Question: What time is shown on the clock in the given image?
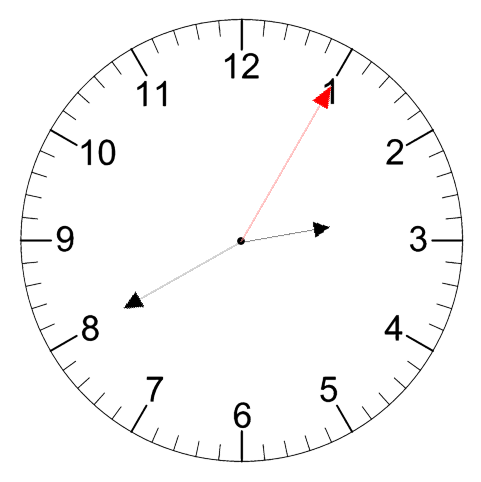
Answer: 02:40:05